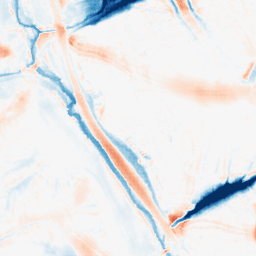
Category: morphological
Decomposition family: morphological
Decomposition parameters: operation: average
size: 20
Upsampling method: sinc_blackman
Upsampling parameters: scale: 8
kernel_size: 16
Upsampling scale: 8